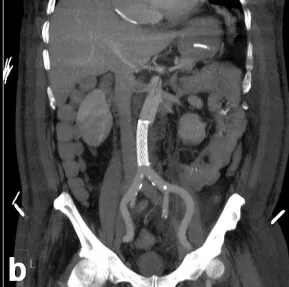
(b) Post-operative coronal view of the same segment with uncovered stent in-situ demonstrating increased flow within the iliac system.
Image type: radiology (ct)